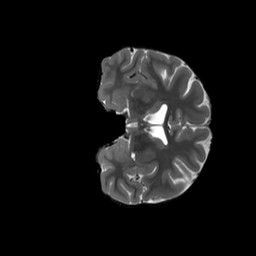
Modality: T2w
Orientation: coronal
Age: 18
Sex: female
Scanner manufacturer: siemens
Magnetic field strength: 3 T
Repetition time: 3.2 s
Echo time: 0.566 s